Question: I need to get file from sfdc and send it to ftp server. I am using mulesoft to connect sfdc.
I have seen below docs in sfdc, but this is like getting content and do mapping and convert to file. Instead of this, I need to get file directly from sfdc and send the file to ftp or email. Any changes in future will be changed in sfdc so that no changes required in mulesoft code.

<URL>
EDIT:
Below thread reads the content of attachment, and making it as required file format. But, I am trying to look for directly reading file from sfdc and load the file to local disk.
I don't find any operation in sfdc connector to get the file from sfdc.
<URL>
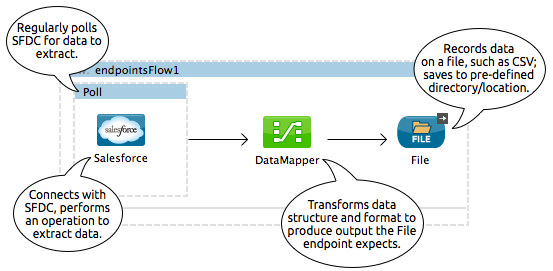
Answer: SFDC APIs used to read and write data to Salesforce objects. Usually using SOQL. I do not understand your statement "I need to get a file from SFDC but not reading content". Would you please explain?
The following link list latest Mule SFDC connector APIs. The metadata APIs deals with files instead of SOQL but those files used to read/write your model metadata.
<URL>